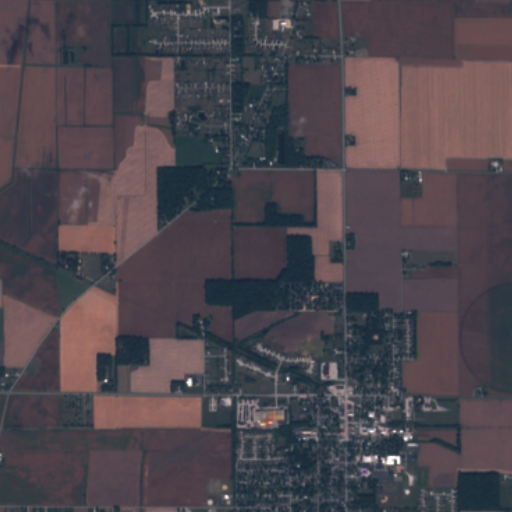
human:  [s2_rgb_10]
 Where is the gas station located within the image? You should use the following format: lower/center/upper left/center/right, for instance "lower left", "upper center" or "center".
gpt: The gas station is located in the lower right of the image.
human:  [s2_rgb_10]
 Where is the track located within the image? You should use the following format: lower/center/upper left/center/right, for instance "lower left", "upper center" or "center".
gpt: The track is located in the lower right of the image.
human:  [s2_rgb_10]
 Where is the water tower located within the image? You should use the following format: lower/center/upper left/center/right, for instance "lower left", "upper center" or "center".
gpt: The water tower is located in the lower right of the image.
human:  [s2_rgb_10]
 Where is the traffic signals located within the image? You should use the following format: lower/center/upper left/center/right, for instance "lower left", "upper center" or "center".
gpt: The traffic signals is located in the lower right of the image.
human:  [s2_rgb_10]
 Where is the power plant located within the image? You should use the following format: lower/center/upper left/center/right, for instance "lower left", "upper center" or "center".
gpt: There is no power plant in the image.